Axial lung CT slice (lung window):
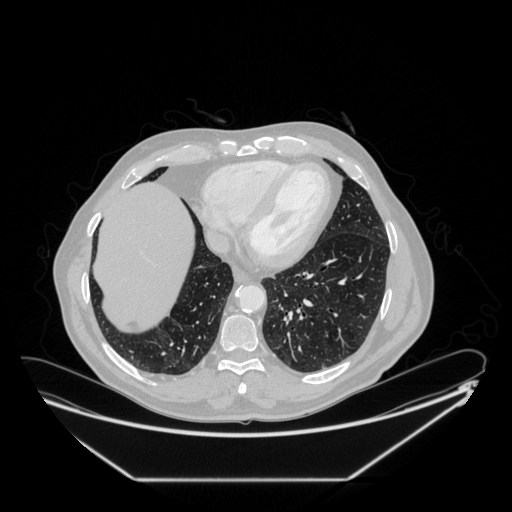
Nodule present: no